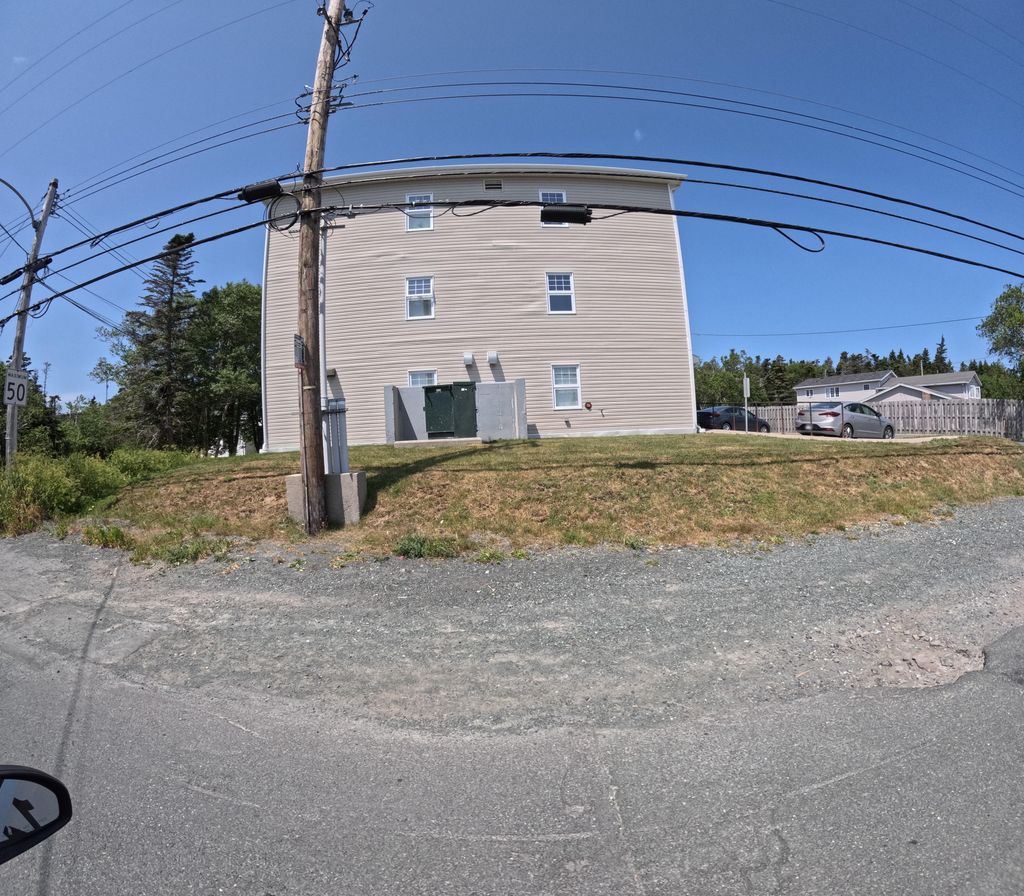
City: st_johns